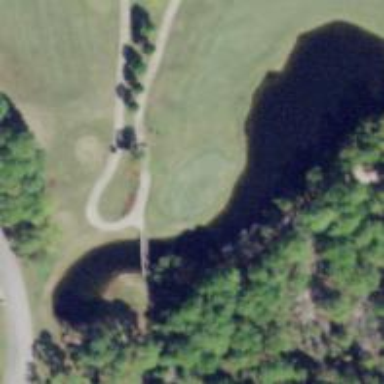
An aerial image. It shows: Path for both road and golf.